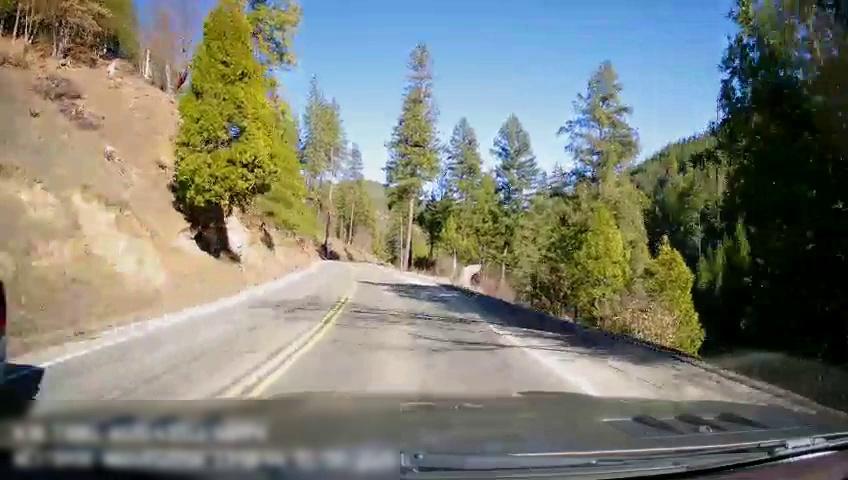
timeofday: Day
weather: Sunny
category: Drivable Space
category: Vehicles | SUV
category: Lanes | Alternate Lane
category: Lanes | Opposite Lane
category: Lanes | Current Lane
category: Lanes | Opposite Lane